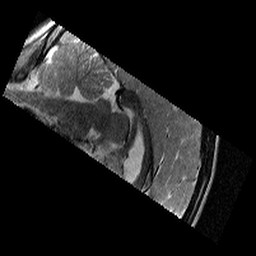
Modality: T2w
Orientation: sagittal
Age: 11
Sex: male
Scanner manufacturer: siemens
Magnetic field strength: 3 T
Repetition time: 9.23 s
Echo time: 0.067 s